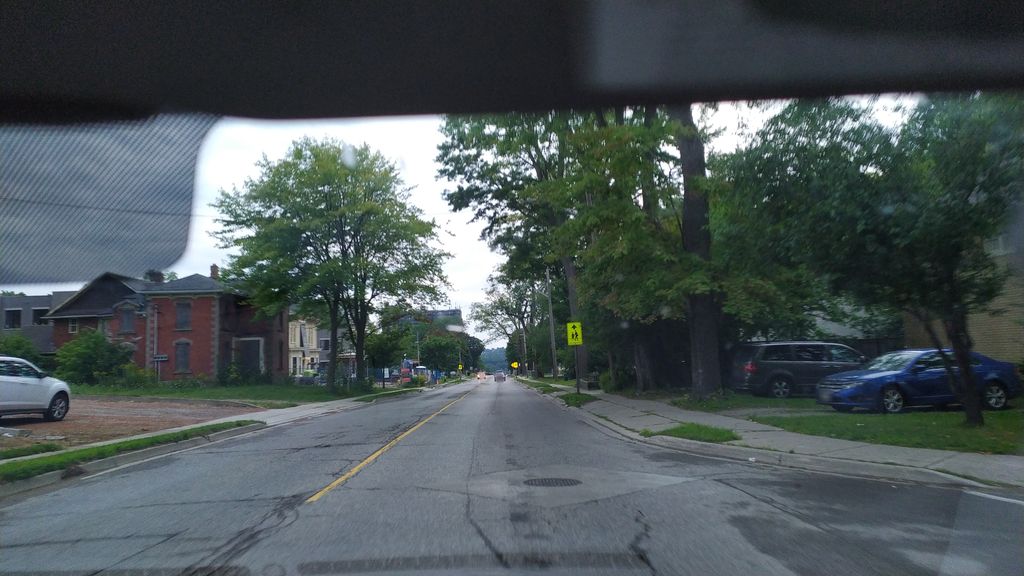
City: kitchener-waterloo